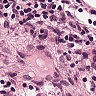
Metastatic tissue present: no